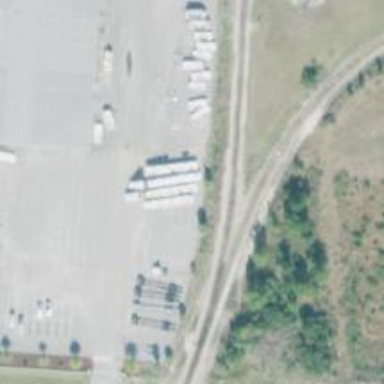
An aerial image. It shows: Railway spur service.